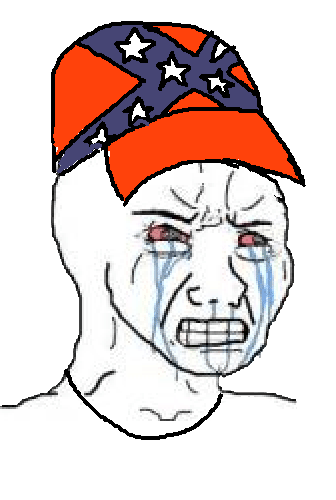
Label: 5_Crying_Wojak